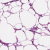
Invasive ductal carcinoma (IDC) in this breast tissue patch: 0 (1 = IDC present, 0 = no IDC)